Question: Hoping this will be a quick/easy one, but I can't seem to find the correct search terms on-line.
## Goal
I would like to create a list of icons / images, marked up with CSS into a horizontal menu. However, while I achieve this effect, any other elements on the page do not seem to accept it as a block element.
I know I'm doing something wrong (and likely a trivial something).
## (applicable) HTML
'''
<ul id="alist">
<li id="t"><a href="#t"></a></li>
<li id="q"><a href="#q"></a></li>
<li id="i"><a href="#i"></a></li>
<li id="l"><a href="#l"></a></li>
<li id="m"><a href="#m"></a></li>
<li id="p"><a href="#p"></a></li>
</ul>
<h1>T</h1>
Lorem ipsum
<h1>?</h1>
Lorem ipsum
<h1>I</h1>
Lorem ipsum
<h1>L</h1>
Lorem ipsum
<h1>M</h1>
Lorem ipsum
<h1>P</h1>
Lorem ipsum
'''
## CSS
'''
ul#alist
{
display:inline;
display:block;
list-style:none;
}
ul#alist li
{
text-align:center;
float:left;
width:53px;
height:53px;
margin:0px 5px 0px 5px;
}
ul#alist li a
{
width:53px;
height:53px;
padding:0px;
display:block;
}
#t
{
background-image:url(images/T.png);
}
#q
{
background-image:url(images/Q.png);
}
#i
{
background-image:url(images/I.png);
}
#l
{
background-image:url(images/L.png);
}
#m
{
background-image:url(images/M.png);
}
#p
{
background-image:url(images/P.png);
}
'''
## Current Result (Chrome)

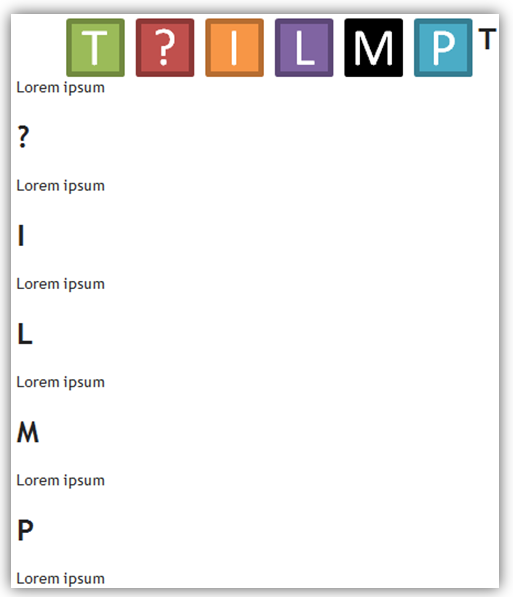
Answer: Since you are floating the list items, you'll want to clear the next item in the HTML where you want floating to cease and desist:
'''
h1 { clear:both; }
'''